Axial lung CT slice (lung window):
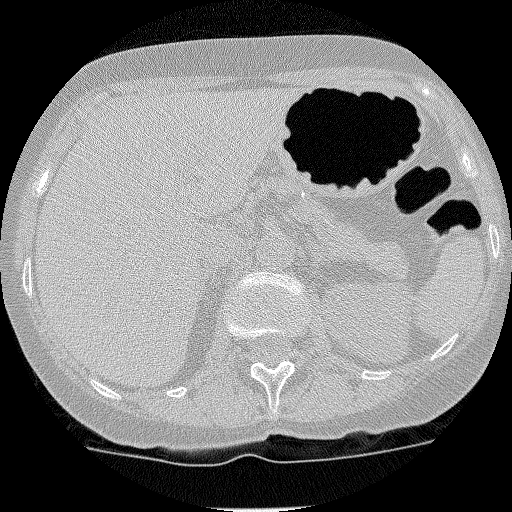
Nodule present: no